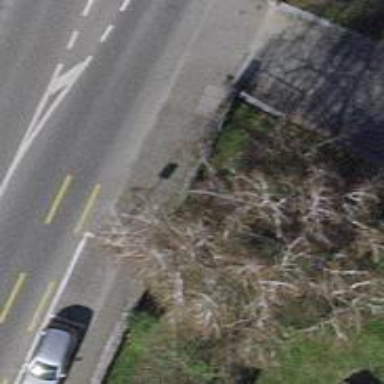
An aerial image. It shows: Asphalt sidewalk.